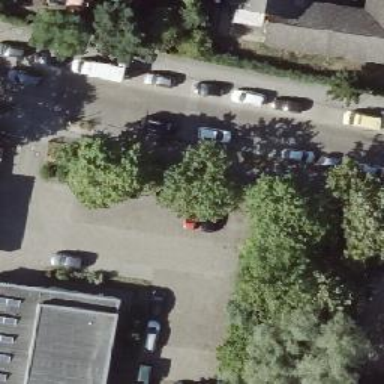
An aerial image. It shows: There is shelter in the scene.